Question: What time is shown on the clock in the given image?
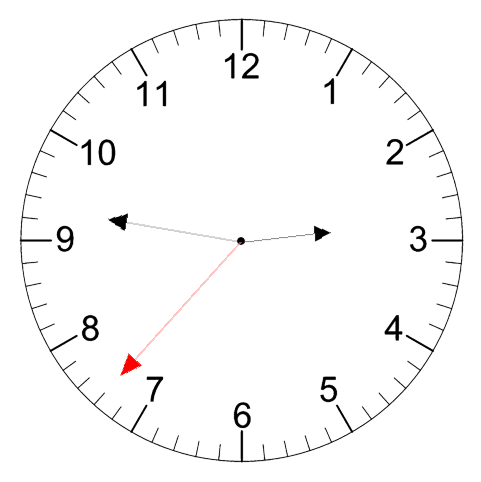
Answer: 02:46:37